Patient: sex M, age 48
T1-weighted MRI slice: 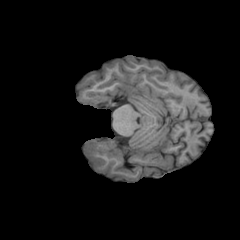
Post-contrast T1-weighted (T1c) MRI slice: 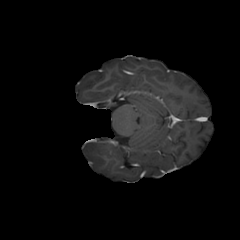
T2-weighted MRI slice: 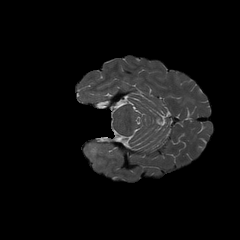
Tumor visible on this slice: yes
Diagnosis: Glioblastoma, IDH-wildtype
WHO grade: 4